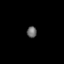
Tissue: skin
Cell type: Epithelial cells
Senescence score: 0.6925
Nuclear area (px): 109
Mean DAPI intensity: 106.56